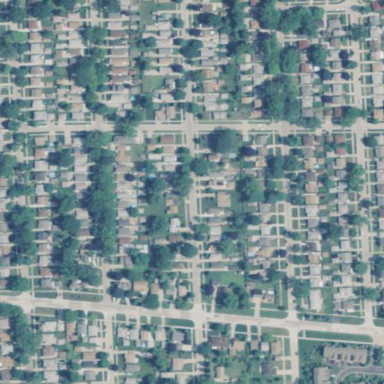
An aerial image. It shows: Residential area consisting of single-family homes.